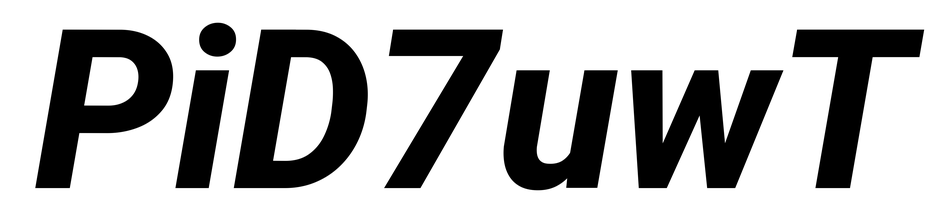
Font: Roboto-Italic_ExtraBold_Italic